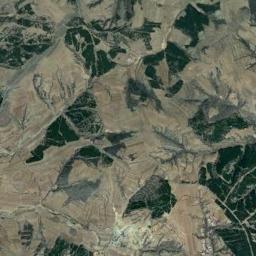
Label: mountain